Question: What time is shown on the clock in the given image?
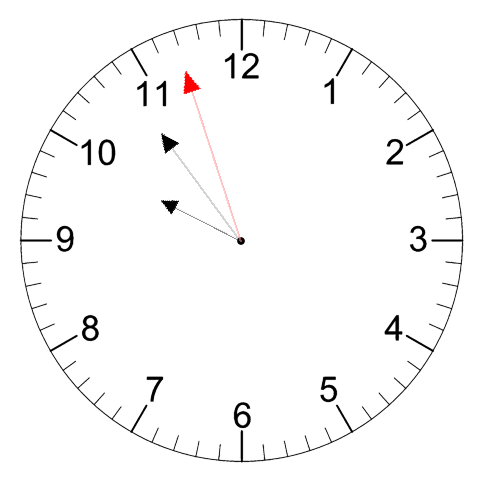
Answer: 09:53:57